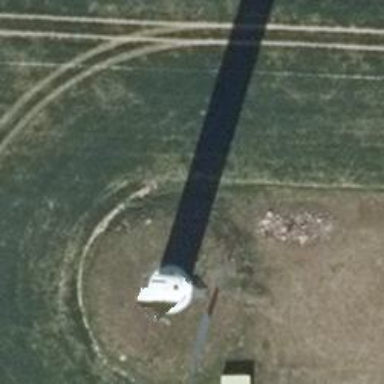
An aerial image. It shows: Wind-powered generator.